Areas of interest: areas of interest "Sichuan International Golf Club"
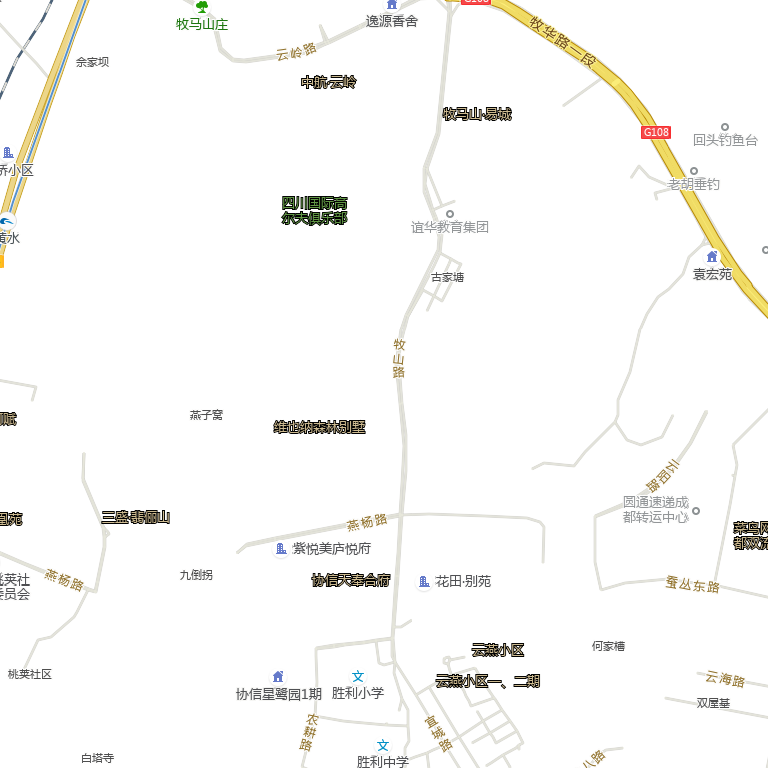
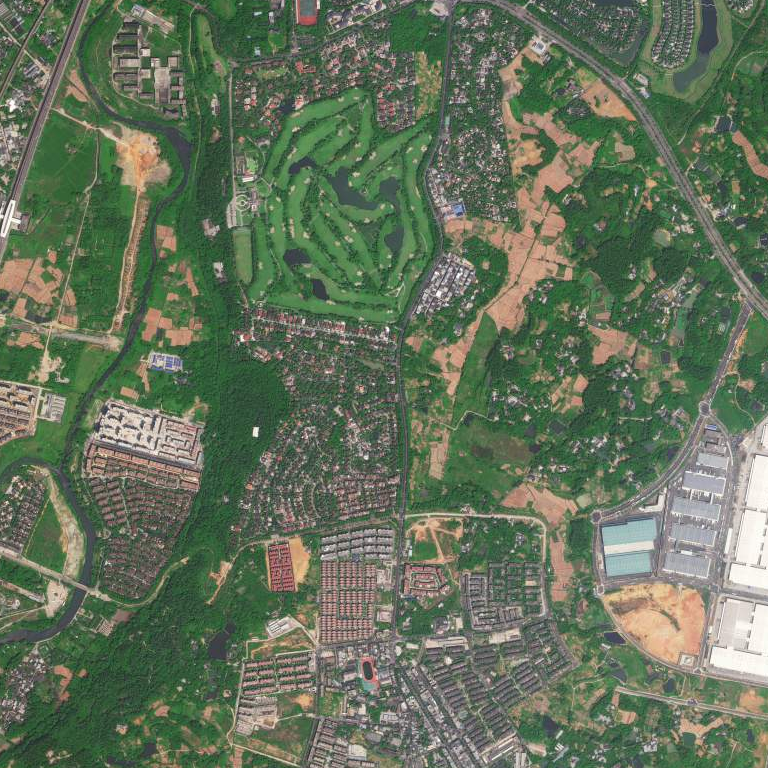